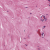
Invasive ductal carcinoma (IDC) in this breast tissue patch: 0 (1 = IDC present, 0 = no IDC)